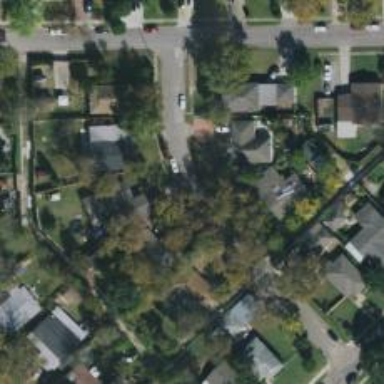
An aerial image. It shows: Residential road.